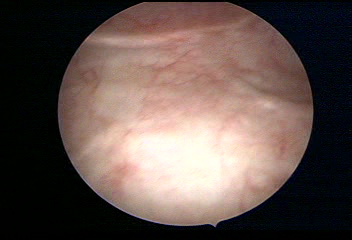
Modality: WLC
Class: Foreign bodies
Subclass: AirBubble
Bladder cancer association: No
Annotated structures: Air bubble